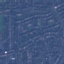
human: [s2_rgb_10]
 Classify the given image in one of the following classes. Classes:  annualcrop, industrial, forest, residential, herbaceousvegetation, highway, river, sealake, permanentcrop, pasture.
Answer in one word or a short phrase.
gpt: Residential